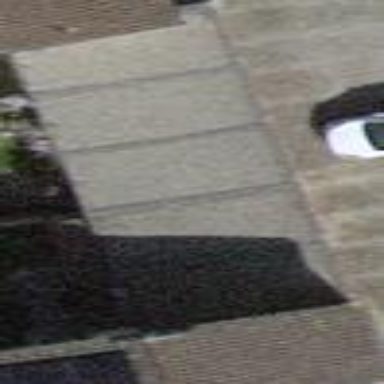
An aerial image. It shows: Group of garages.